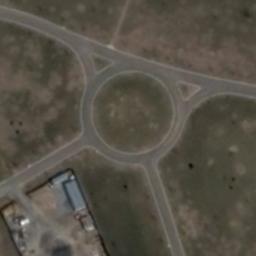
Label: roundabout